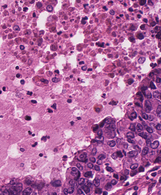
Tumor epithelial tissue: yes
Tumor-associated stroma tissue: yes
Normal tissue: no